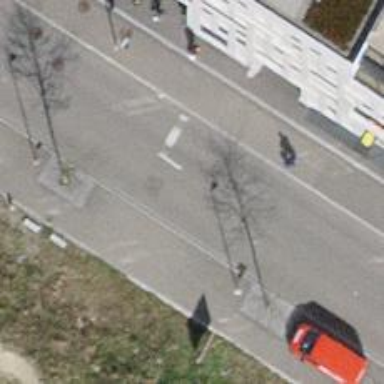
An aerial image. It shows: Road with traffic signals.